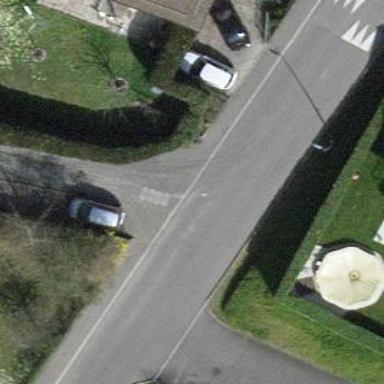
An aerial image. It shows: Paved residential road.